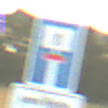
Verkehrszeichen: SackgasseFussgaengerDurchlaessig
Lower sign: HinweisGeaenderteVorfahrtVerkehrsfuehrungVerkehrsregelung3
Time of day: SunriseSunset
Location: Outdoor (RoadRail)
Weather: PartlyCloudy
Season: NotSpecified
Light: Natural